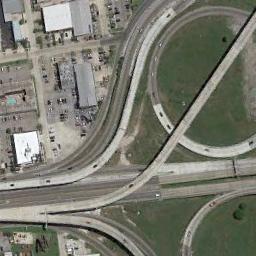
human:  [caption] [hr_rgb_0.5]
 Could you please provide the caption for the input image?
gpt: There are four large trucks on the overpass .

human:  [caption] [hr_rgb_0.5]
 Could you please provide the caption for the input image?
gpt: The intricated overpasses is over the roads and some buildings and parking lots are next to the overpass .

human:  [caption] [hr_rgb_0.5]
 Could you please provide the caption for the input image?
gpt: Many buildings of different shapes and sizes are beside the overpass .

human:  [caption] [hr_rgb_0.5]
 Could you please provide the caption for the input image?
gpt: The overpass is next to the grass and a parking lot .

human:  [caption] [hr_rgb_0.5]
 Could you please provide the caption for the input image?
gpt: There are green lawns and some buildings beside the overpass .